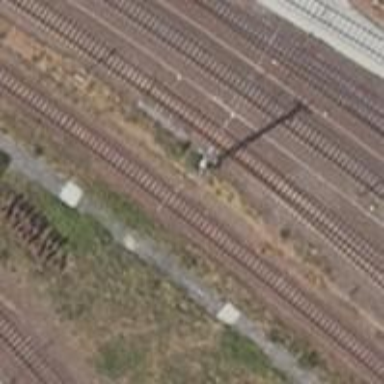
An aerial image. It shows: Railway track with electrified contact lines. This is siding track.